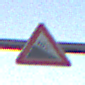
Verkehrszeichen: Gefaelle10
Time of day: SunriseSunset
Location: Outdoor (Nature)
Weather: Clear
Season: NotSpecified
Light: Natural